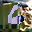
Label: 6